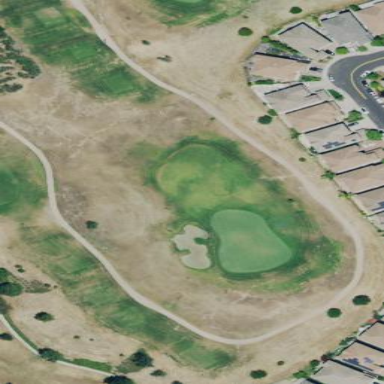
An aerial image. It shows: Grassy area designated as golf fairway.